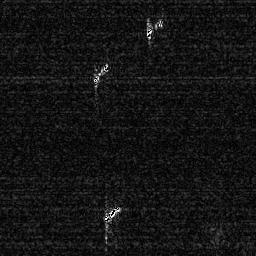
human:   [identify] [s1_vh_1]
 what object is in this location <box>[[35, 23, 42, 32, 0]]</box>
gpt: <ref>1 small ship at the top</ref>

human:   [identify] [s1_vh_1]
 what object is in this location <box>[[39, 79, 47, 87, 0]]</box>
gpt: <ref>1 small ship at the bottom</ref>

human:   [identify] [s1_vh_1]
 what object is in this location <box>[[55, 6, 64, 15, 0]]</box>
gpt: <ref>1 medium ship at the top</ref>